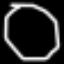
Label: octagon